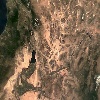
Label: land